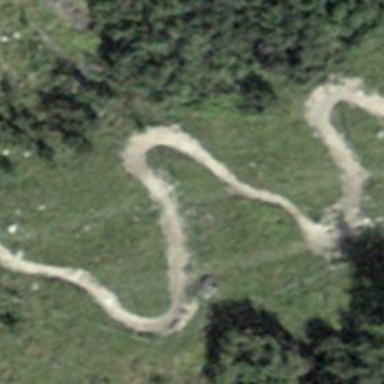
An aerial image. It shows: Path with fine gravel surface.